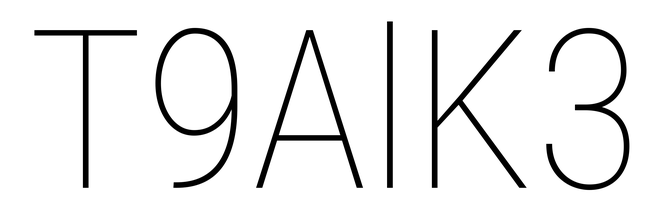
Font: Roboto_Condensed_Thin